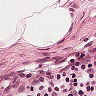
Metastatic tissue present: no